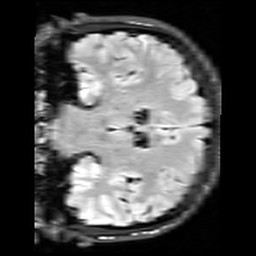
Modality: FLAIR
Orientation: coronal
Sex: male
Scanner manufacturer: siemens
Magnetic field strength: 3 T
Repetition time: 10 s
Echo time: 0.09 s